Question: I store some objects in files and everything works fine in Netbeans console. But when i run the JAR through the command line (java -jar myapp.jar) i get this:

Where should i place the files in order to be able run the app through the command line?
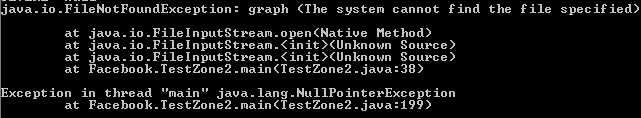
Answer: The answer will depend on if you want to write to the files or not...
# You could...
Ensure that the files are placed relative to the Jar file and use a relative path. The problem with this is if the execution context is not the same directory as where the jar and files are stored, you won't be able to find them again...
This will also be dependent on your build process to make sure that any required files are placed copied to the build location of the Jar
# You could...
Place the files within a well know location, for example, on Windows you could use '{user.home}/AppData/Local/{application name}' or on Mac you could use '{user.home}/Library/Application Support/{application name}' and place the files here, then you could use an absolute path to the files
This likely becomes an installation issue, as you need to ensure that any required files are copied to the required location when the application is installed.
If the files are auto generated at runtime, then you just need to make sure the directories exists and make them if they don't
# You could...
Store the files within the Jar context (AKA embedded resources), the means by which you do this will depend on your IDE and build process, for example, in Netbeans, you can copy files into the 'src' directory of your project and they will automatically be included in the resulting Jar file. I believe that Eclipse can work the same way. However, if you're using Maven, you will need to place the files into the 'resources' directory instead.
You would then access these resources using <URL> depending on your needs.
This will make the resources read-only however.